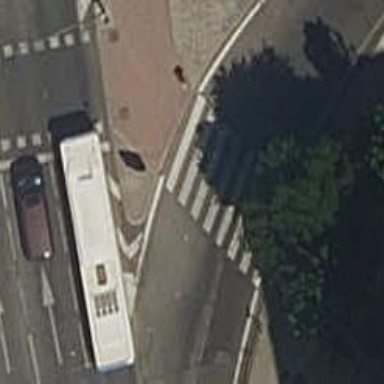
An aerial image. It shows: Marked crossing on the road.